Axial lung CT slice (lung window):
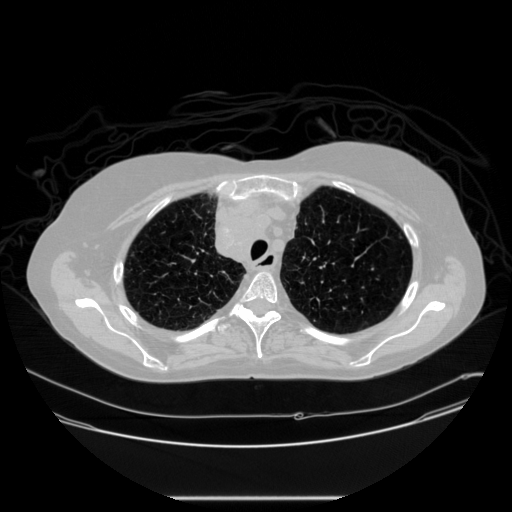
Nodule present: no